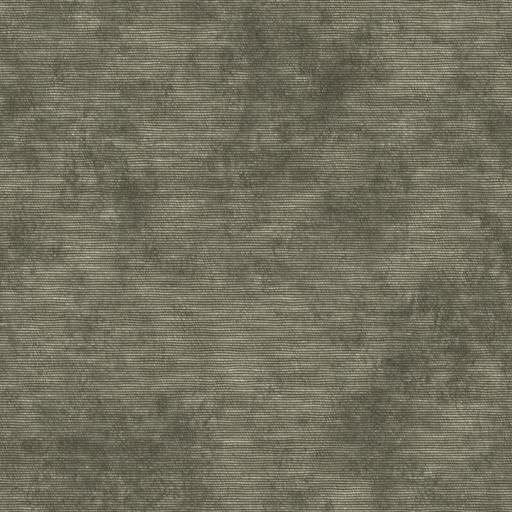
Tags: beige carpet cloth dirt dirty fabric floor smudge